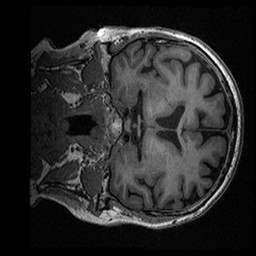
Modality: T1w
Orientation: coronal
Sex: female
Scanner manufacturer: ge
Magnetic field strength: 3 T
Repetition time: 0.0064 s
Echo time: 0.00281 s